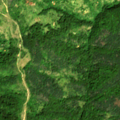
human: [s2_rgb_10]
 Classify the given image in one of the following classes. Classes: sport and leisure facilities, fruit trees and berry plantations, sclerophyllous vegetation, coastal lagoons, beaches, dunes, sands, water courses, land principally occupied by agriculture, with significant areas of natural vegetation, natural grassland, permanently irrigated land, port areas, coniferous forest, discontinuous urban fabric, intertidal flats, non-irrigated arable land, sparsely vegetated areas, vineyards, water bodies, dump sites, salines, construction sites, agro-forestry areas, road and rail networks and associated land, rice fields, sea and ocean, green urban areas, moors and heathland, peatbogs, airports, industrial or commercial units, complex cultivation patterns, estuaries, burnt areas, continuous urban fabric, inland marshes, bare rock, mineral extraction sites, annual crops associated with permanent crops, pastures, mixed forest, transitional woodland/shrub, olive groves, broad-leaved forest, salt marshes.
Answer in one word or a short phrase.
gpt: broad-leaved forest, mixed forest, transitional woodland/shrub